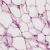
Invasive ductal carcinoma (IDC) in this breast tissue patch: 0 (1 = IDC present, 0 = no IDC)